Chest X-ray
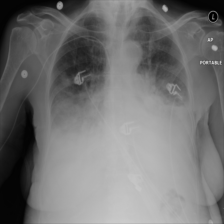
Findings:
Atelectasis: negative
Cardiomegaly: negative
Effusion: negative
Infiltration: negative
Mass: negative
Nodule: negative
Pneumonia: negative
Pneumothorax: negative
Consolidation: positive
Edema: negative
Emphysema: negative
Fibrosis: negative
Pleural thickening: negative
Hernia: negative